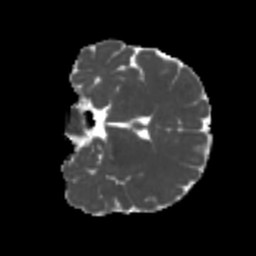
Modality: MD
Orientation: coronal
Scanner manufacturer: siemens
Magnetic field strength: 3 T
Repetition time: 4 s
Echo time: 0.0594 s